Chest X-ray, PA view. Patient: 19 years old, sex F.
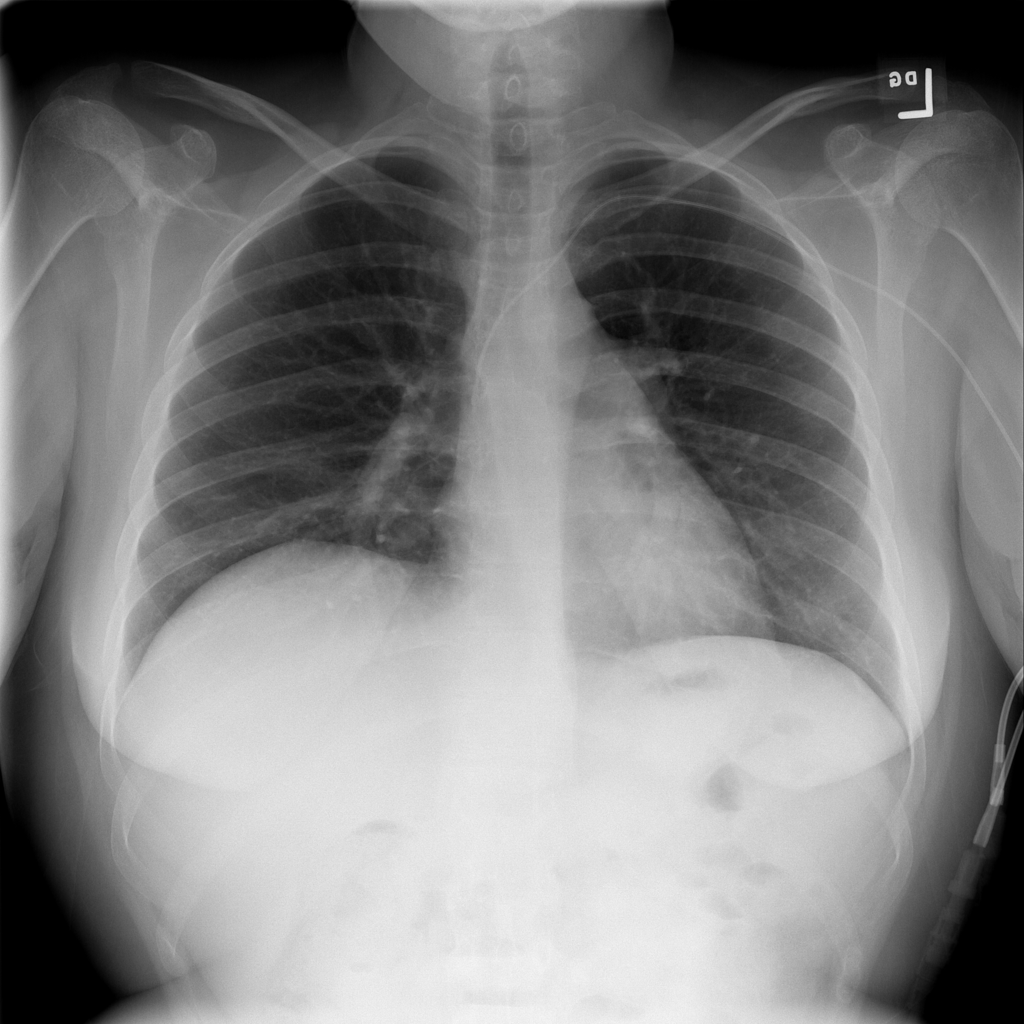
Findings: No Finding